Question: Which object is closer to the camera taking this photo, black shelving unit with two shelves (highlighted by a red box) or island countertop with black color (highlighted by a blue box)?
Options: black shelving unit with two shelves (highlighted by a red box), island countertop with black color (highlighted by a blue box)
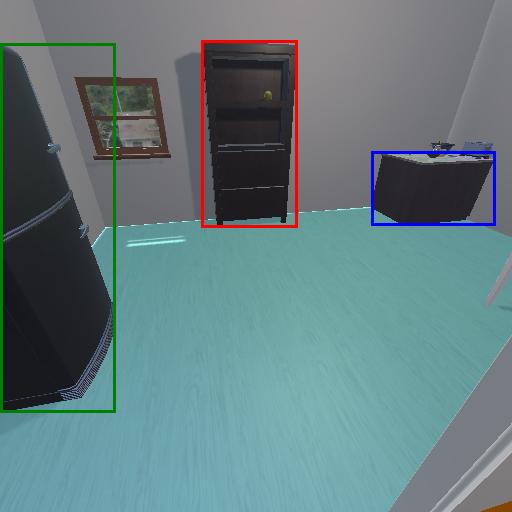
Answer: black shelving unit with two shelves (highlighted by a red box)